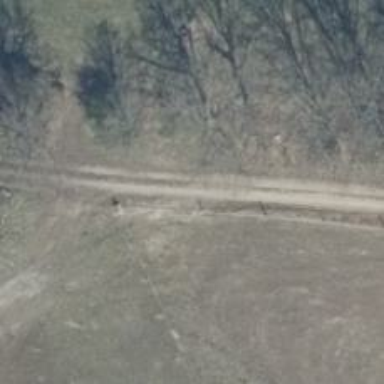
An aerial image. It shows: Dirt track with grade2 tracktype.